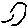
Label: line